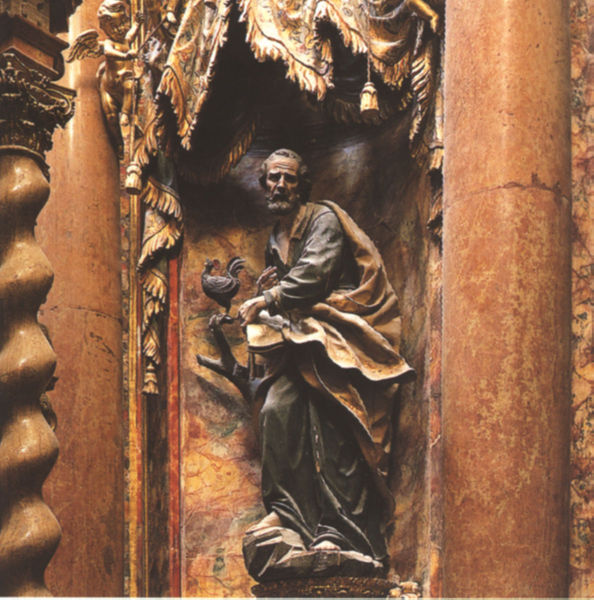
Titel: Sagrario der Kartause in Granada (El Paular)
Künstler: Francisco de Hurtado Izquierdo
Standort: Granada, Kartause (EU - E)
Schlagwörter: blau, dunkel, mann, umhang, vogel, bewegung, holz, licht, marmor, rot, alt, bart, arm, barock, falten, stehen, stein, herr, vorhang, ast, kirche, fransen, gewand, gold, engel, skulptur, bordüre, detail, kordel, faltenwurf, oberkörper, barfuss, nische, buch, fuss, stirnfalten, schnitzerei, religiös, baldachin, heiliger, bommel, hahn, kirchlich, petrus, wendel, franz von assisi, heiliger petrus, sitrn, religiöse, schwarzer hahn